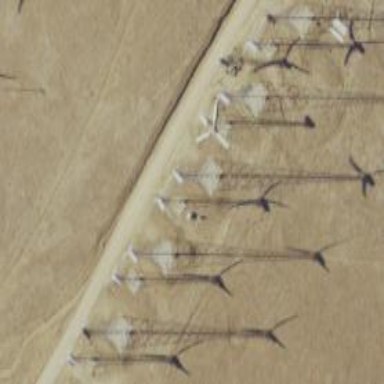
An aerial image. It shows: Wind power generator with wind turbines.